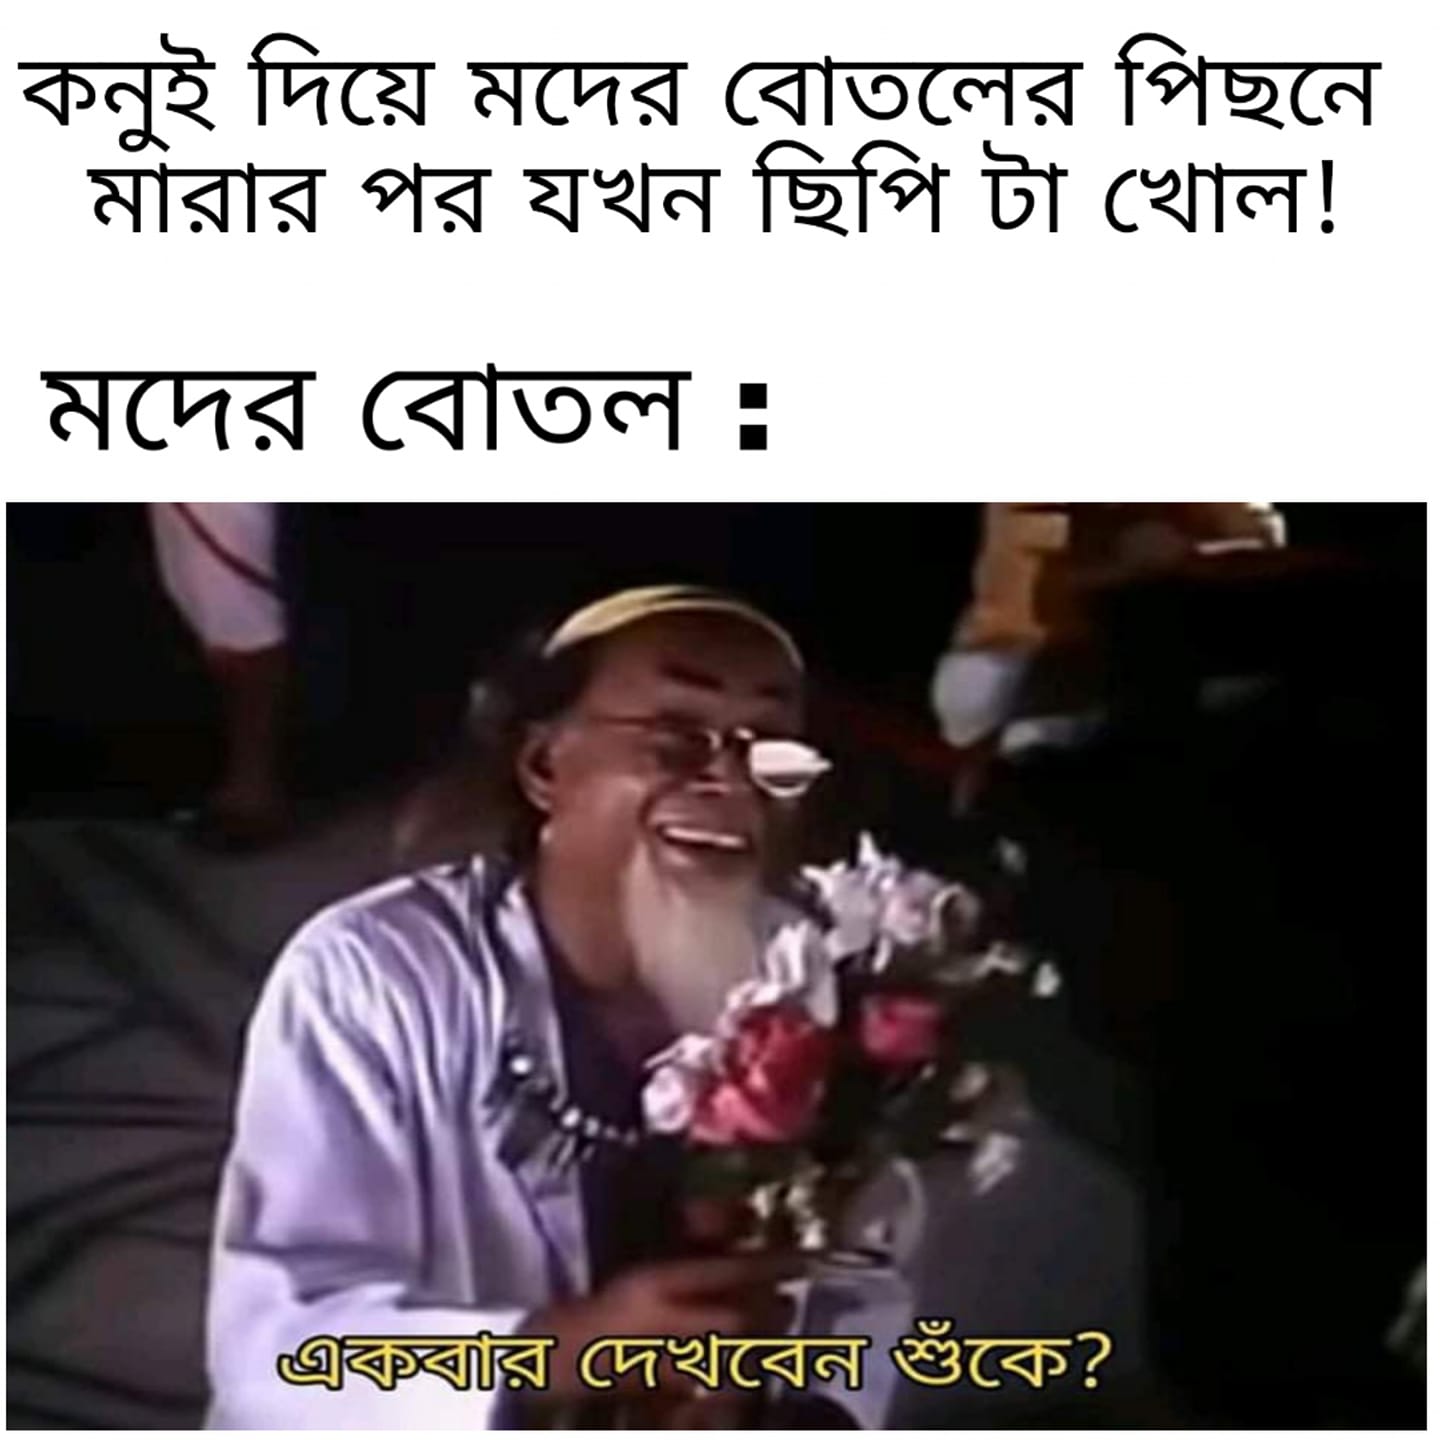
Caption: কনুই দিয়ে মদের বোতলের পিছনে মারার পর যখন ছিপি টা খোল !    মদের বোতল :    একবার দেখবেন শুকে ?
Label: non-hate